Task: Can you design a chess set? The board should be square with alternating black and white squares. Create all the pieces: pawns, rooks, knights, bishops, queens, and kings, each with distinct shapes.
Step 4388:
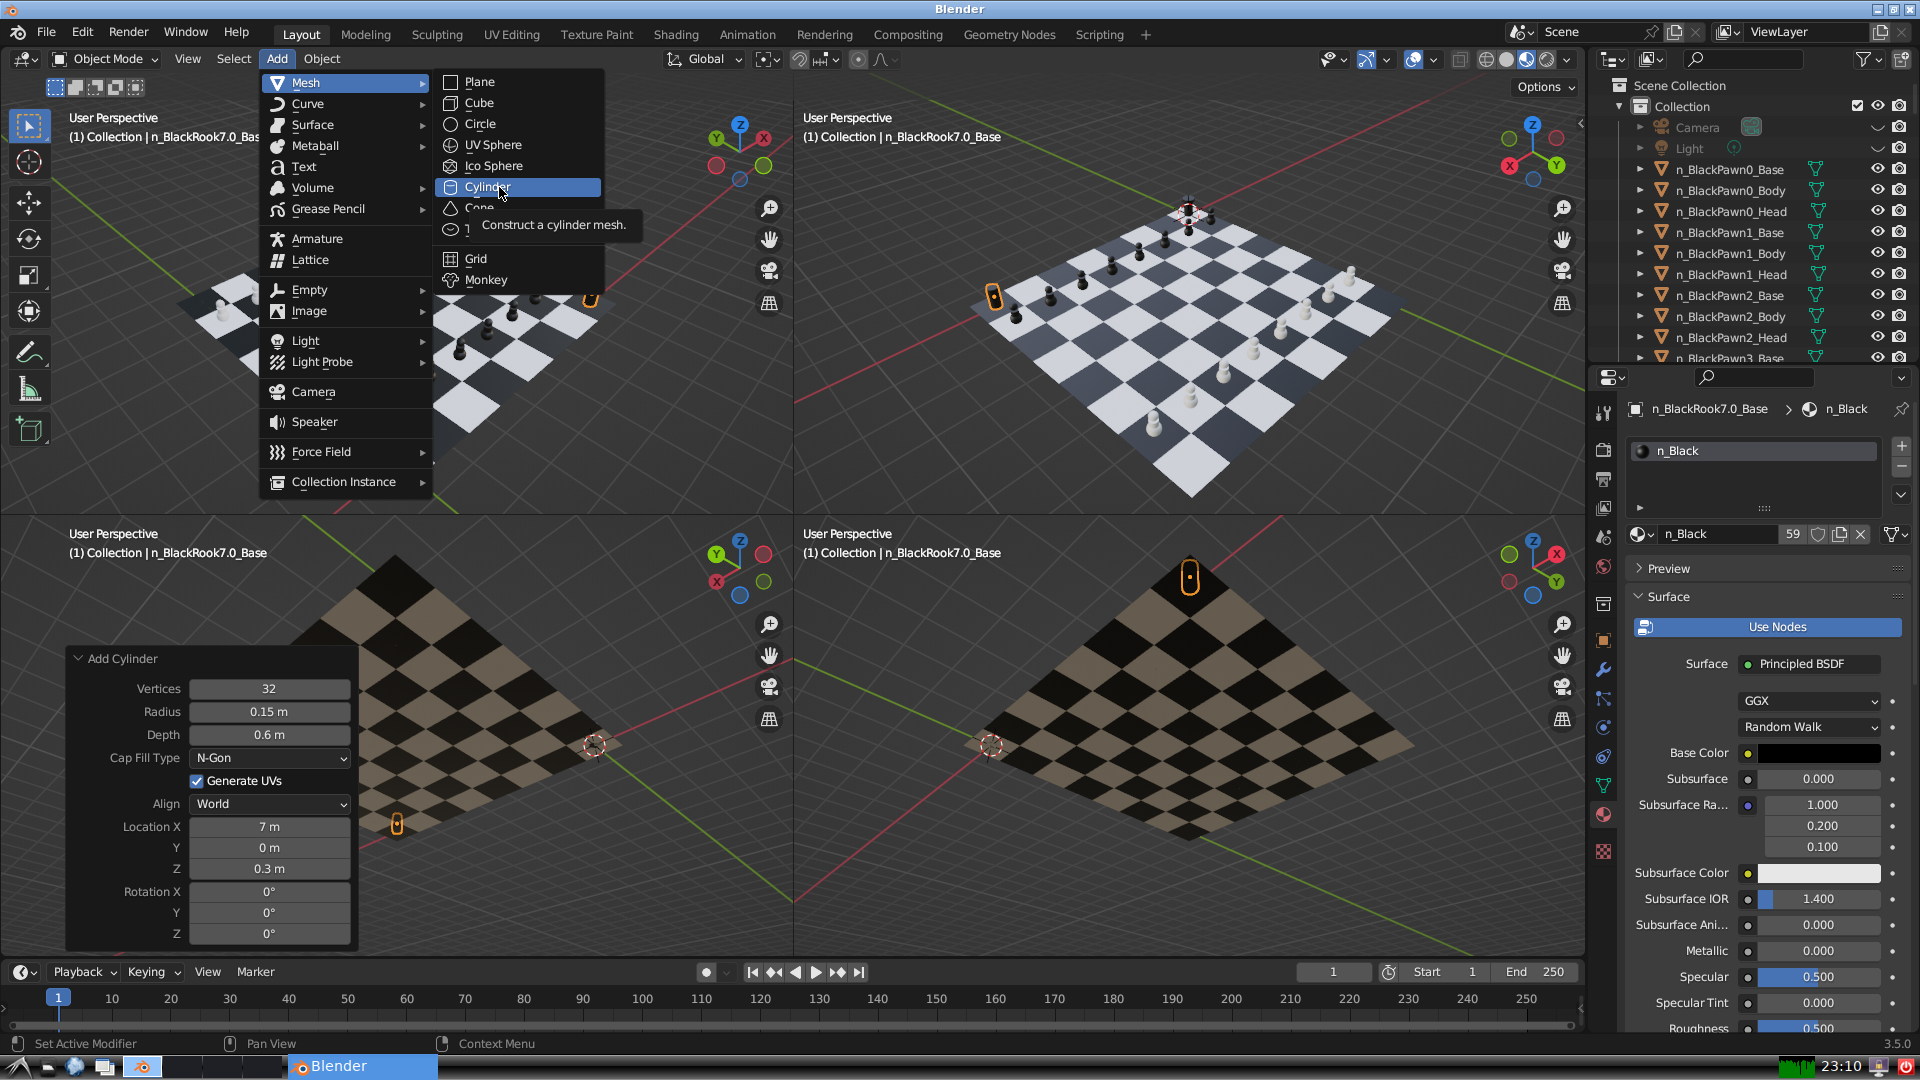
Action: click: no